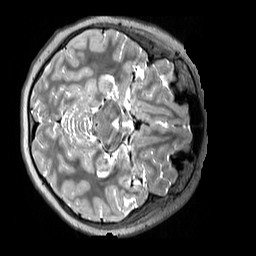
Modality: T2w
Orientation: axial
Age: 11
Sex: female
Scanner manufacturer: siemens
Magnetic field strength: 3 T
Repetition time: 3.2 s
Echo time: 0.408 s